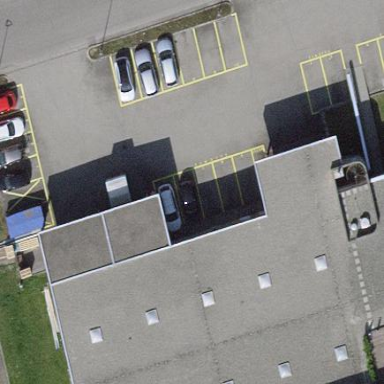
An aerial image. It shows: Parking available on the street side.